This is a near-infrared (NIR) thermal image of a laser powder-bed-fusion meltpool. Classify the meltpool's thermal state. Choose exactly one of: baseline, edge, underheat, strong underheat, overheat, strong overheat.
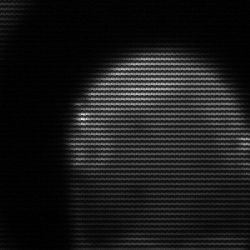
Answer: edge